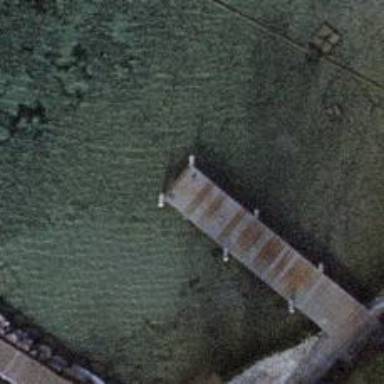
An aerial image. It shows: Man-made pier.